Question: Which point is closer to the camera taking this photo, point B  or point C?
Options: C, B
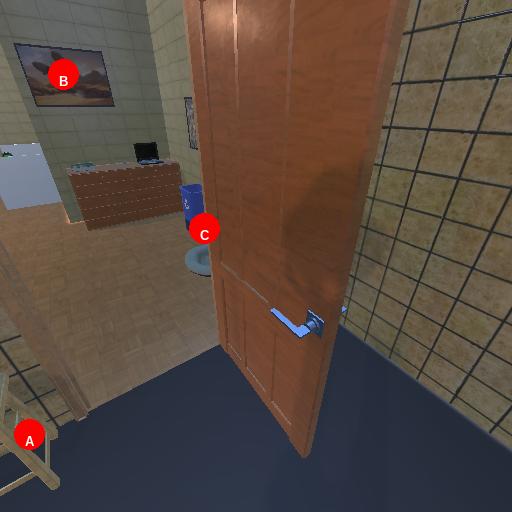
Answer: C